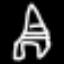
Label: The Eiffel Tower